Interaction volume radius: 10 \u00c5
Interaction volume height: 40 \u00c5
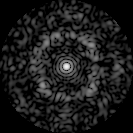
Disorder parameter: 0.7286